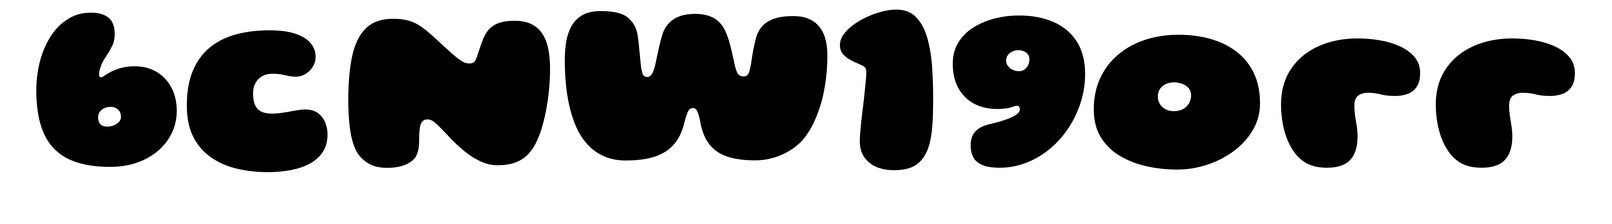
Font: Gluten_Black